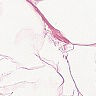
Metastatic tissue present: no